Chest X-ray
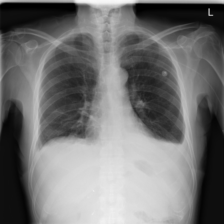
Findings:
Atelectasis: negative
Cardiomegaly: negative
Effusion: positive
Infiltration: negative
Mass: negative
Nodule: negative
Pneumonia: negative
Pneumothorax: negative
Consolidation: negative
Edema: negative
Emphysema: negative
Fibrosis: negative
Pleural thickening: negative
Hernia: negative